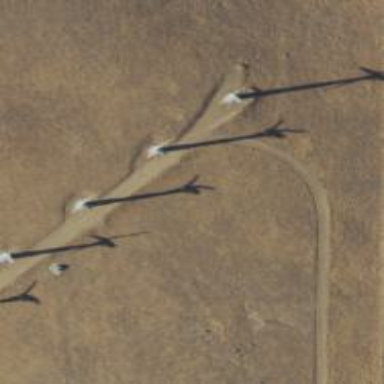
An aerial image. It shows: Wind generator powered by wind turbine.